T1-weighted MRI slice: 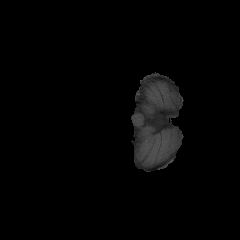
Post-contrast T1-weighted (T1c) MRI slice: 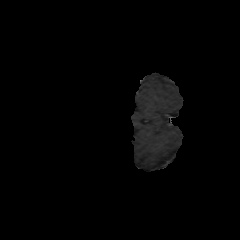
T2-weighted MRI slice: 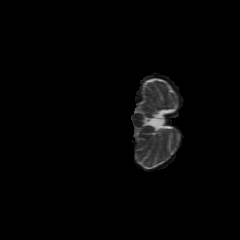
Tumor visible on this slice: no